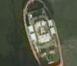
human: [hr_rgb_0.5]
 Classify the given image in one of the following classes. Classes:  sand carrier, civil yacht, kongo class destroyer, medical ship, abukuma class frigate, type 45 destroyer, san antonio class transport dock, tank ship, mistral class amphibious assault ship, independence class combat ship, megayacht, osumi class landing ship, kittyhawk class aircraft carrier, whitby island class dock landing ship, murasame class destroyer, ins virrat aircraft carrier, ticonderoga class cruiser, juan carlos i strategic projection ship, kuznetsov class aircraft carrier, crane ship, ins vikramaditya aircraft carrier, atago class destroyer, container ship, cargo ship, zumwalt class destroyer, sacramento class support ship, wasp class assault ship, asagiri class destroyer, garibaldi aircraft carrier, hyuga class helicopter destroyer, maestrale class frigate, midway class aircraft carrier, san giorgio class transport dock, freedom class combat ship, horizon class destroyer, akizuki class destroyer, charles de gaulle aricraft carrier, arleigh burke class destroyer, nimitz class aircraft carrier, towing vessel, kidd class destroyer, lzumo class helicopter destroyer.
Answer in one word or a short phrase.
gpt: Towing vessel